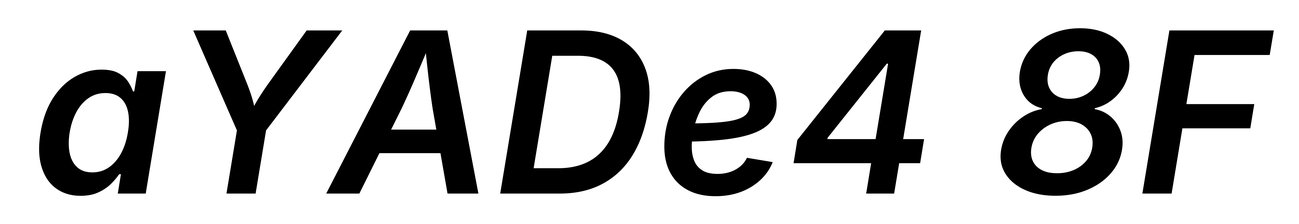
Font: Inter-Italic_SemiBold_Italic